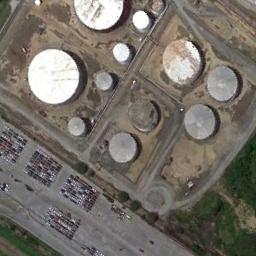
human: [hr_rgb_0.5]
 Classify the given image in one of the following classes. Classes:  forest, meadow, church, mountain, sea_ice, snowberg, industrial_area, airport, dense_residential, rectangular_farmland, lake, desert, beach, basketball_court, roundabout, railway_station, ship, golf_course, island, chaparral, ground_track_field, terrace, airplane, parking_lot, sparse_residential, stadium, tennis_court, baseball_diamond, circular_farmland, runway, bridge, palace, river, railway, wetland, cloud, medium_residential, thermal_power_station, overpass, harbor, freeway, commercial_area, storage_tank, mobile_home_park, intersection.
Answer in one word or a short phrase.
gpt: storage_tank